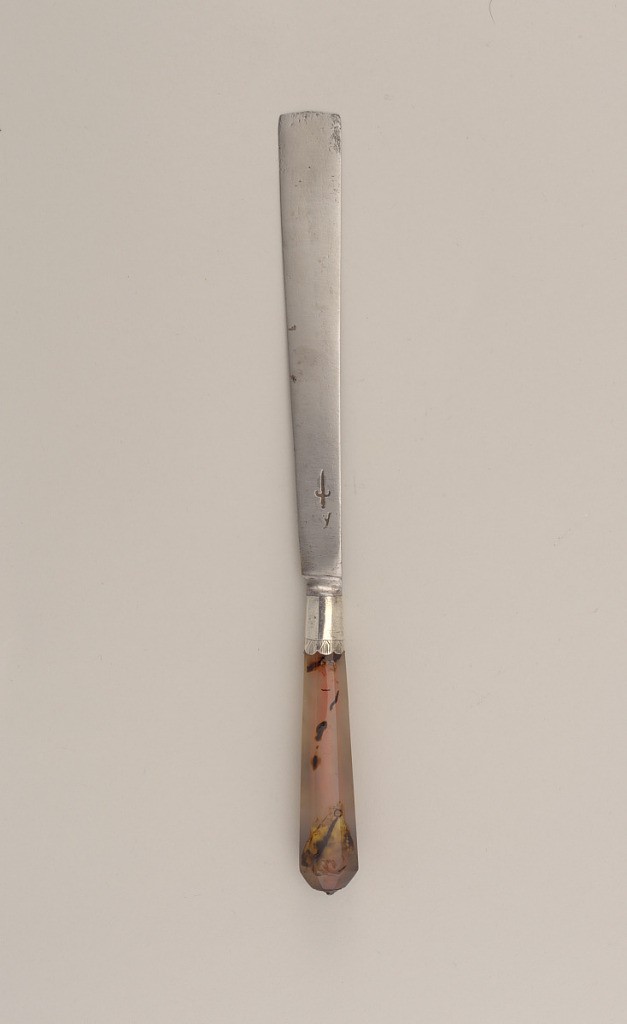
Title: Knife with Eight-Paneled Agate Handle
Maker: William Boswell, active London, late 17th century.
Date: late 17th century
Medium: steel, silver, agate
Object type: knife
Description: One of a set of six knives (1957-29-3-a-f). Each knife with eight-panelled agate handle and scalloped, engraved ferrule below a flaring, square-ended steel blade.